Question: I'm having a problem with the rendering of arial in font IE10 & 9;
on IE7,8,Chrome,FF, it works just like I see it on dreamweaver,
But IE10 & 9 the font gets much wider, making my text jumps into an extra row.
Neither Reset.css or normalize.css have helped.
Screenshot:

Here's my code:
'''
<style type="text/css">
<!--
body {
font-family: Arial, Helvetica, sans-serif;
font-size: 13px;
background-color: gray;
margin-bottom: 0px;
font-style: normal;
font-weight: 300;
}
#container {
border: 1px solid #DCD7D4;
width: 768px;
min-height: 400px;
position: relative;
margin-left: auto;
margin-right: auto;
margin-top: 8px;
}
#left {
float: left;
width: 580px;
min-height: 400px;
background-color: #FBFBFB;
color: #565656;
}
#margin {
margin-bottom: 6px;
margin-left: 18px;
margin-right: 6px;
margin-top: 11px;
}
.text {
font-size: 15px;
color: #565656;
font-weight: 400;
line-height: 21px;
margin-top: 0px;
margin-bottom: 2px;
}
-->
</style>
<head>
<meta http-equiv="Content-Type" content="text/html; charset=utf-8">
</head>
<body>
<div id="container">
<div id="left">
<div id="margin">
<p class="text">AAAAAAAAAAAAAAAAAAAAAAAAAAAAAAAAAAAAAAAAAAAAAAAAAAAAAAAA<br>
AAAAAAAAAAAAAAAAAAAAAAAAAAAAAAAAAAAAAAAAAAAAAAAAAAAAAAAA<br>
AAAA AAAAA AAAAAAAAAAAAAAAAAAAAAAAAAAAAAAAAAAAAAAAAA aaa aaaaaaaa</p>
</div>
</div>
<br style="clear: left;" />
</div>
</body>
'''
<URL>
Thanks
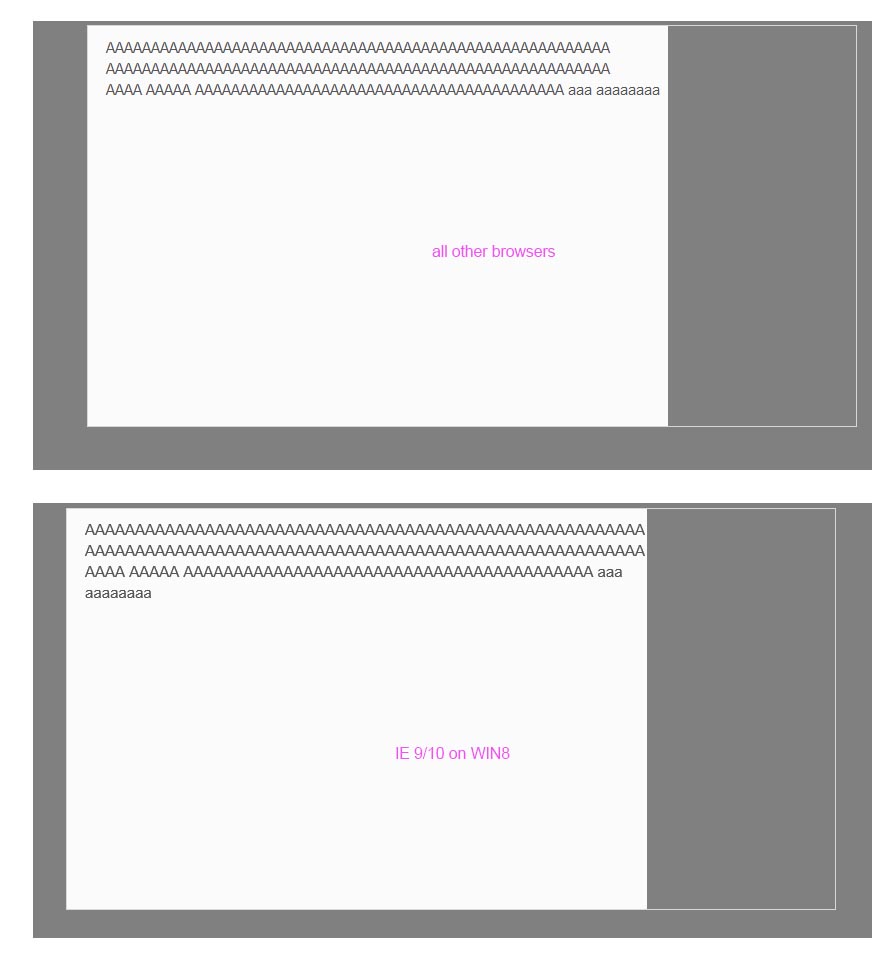
Answer: The difference between your screenshots actually comes from the differences in font rendering between the browsers in question. Below is a scaled up screenshot of the A letters in your fiddle (after adding 'letter-spacing: 0;') in Chrome and IE9 on Win7.

As you can see, even though it's the same font (Arial), 'font-size', 'font-weight' and 'letter-spacing' in both cases, IE9 renders letters a bit wider, which makes the lines/words longer.
IE9 uses DirectWrite mode/technology to render fonts as opposed to the GDI mode used by IE6-8, as well as Chrome, Opera (and sometimes Firefox) on Windows machines (<URL> render fonts different than other browsers on Windows.
According to the same article above:
> DirectWrite not only gives smoother outlines, it also applies subpixel rendering to PostScript fonts. Unlike TrueType rendering, however, it allows for more gray pixels in order to reflect stroke weights more realistically. That makes it well-balanced, and similar to Mac OS rendering.
DirectWrite font rendering being similar (but not the same as) Mac OS font rendering, probably explains why the result I was getting in Chrome and Firefox on OSX was similar to what you're getting in IE9.
One thing you could try is experimenting with different web fonts. <URL> and you can see that the difference in rendering between IE9 and Chrome is less noticeable.